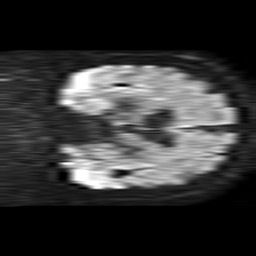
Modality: TRACE
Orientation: coronal
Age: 56
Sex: female
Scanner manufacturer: philips
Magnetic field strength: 1.5 T
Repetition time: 4.6 s
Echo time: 0.08631 s